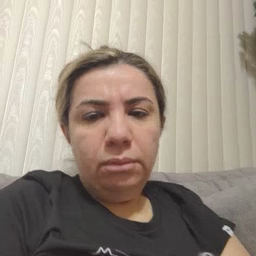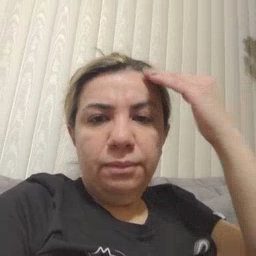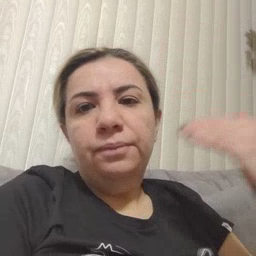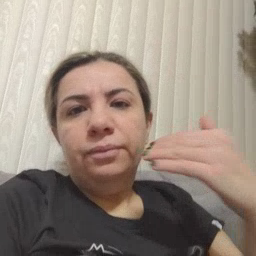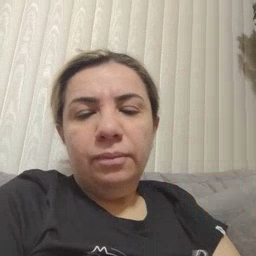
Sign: head